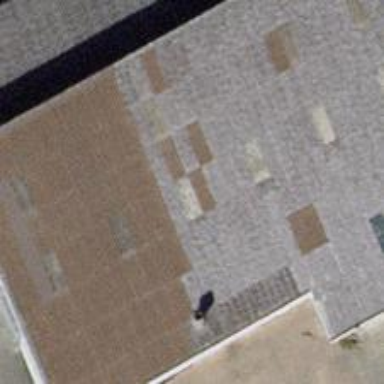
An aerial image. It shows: Gabled roof on farm auxiliary building.